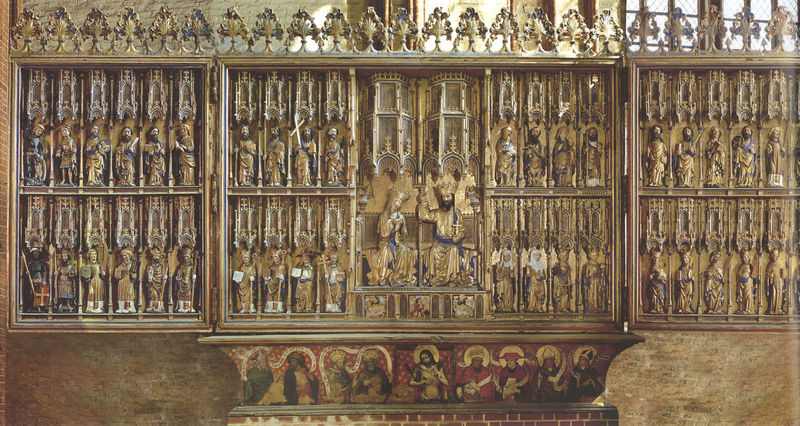
Titel: Hochaltar der Pfarrkirche St. Georgen in Wismar
Standort: Wismar, St. Georgen (EU - D - Mecklenburg-Vorpommern)
Schlagwörter: flügel, mann, gelb, menschen, braun, holz, männer, schmuck, szene, rot, ornament, bild, kirche, figur, gold, krone, figuren, foto, kreuz, dom, altar, hochaltar, schnitzerei, fries, heiligenschein, nimbus, christus, jesus, fresken, krönung, heilige, geöffnet, maria, geschnitzt, altarbild, tryptichon, maßwerk, miniaturen, seitenflügel, retabel, schriftband, apostel, triptichon, blattgold, aufgeklappt, dreizack, aapostel, alter triptychon heilige maria gotik, blatgold